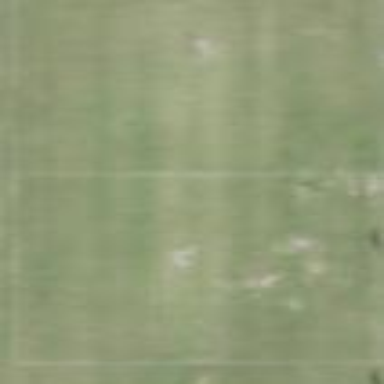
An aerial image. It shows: Soccer pitch for outdoor sports and leisure activities.